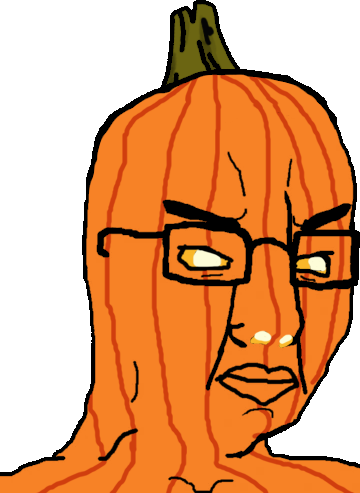
Label: 5_Poljak